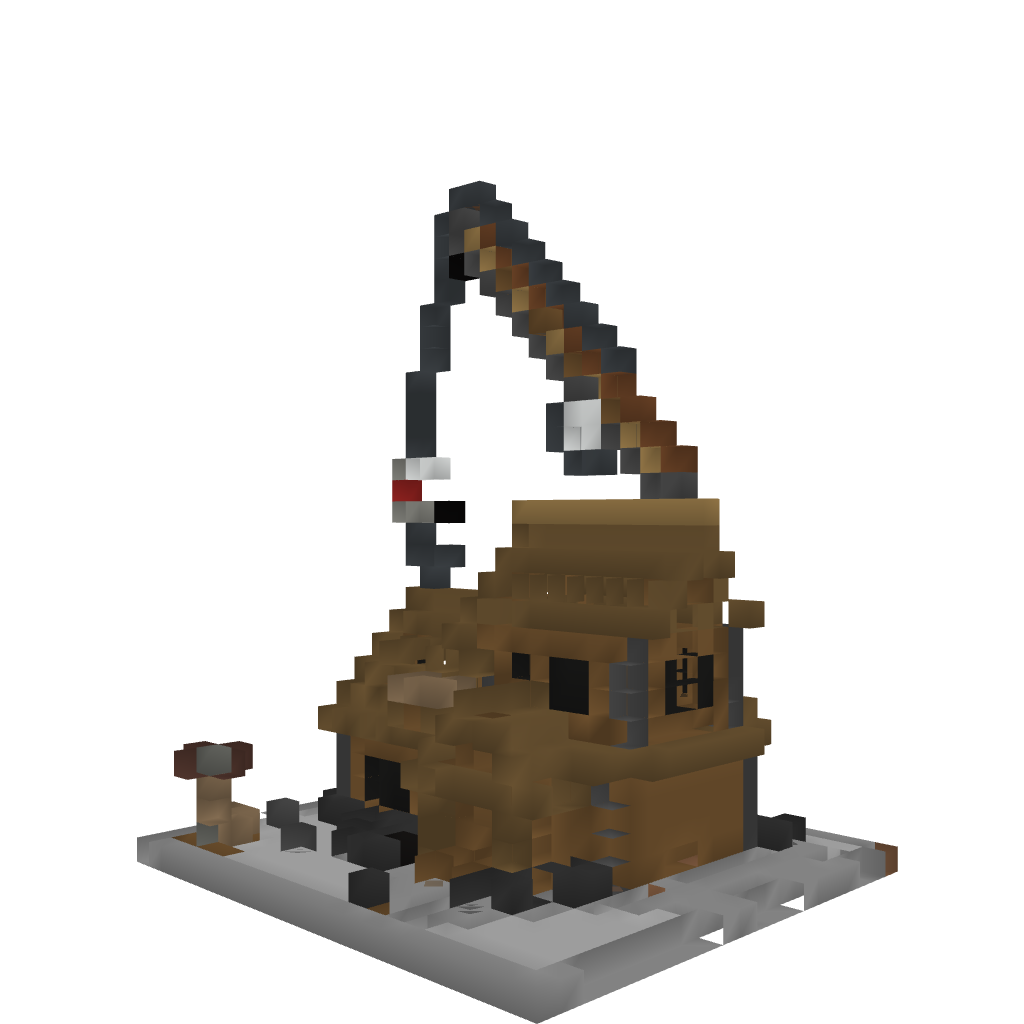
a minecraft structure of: Fishing lodge